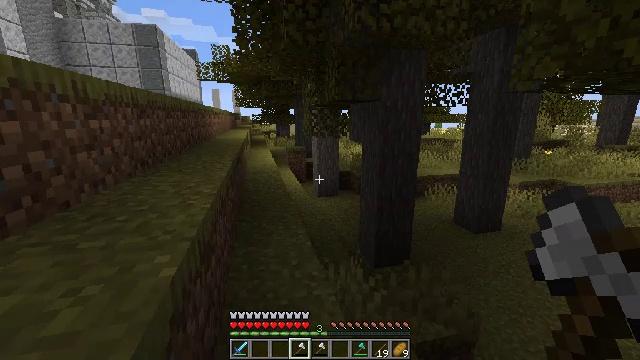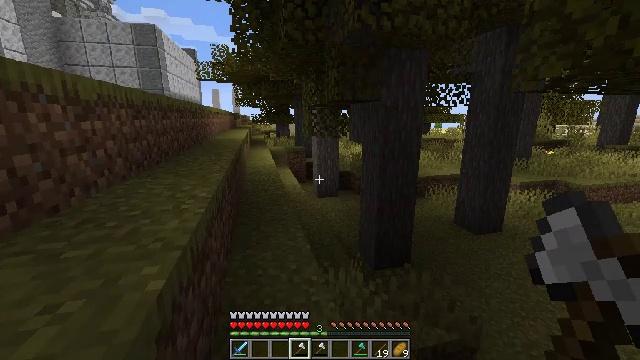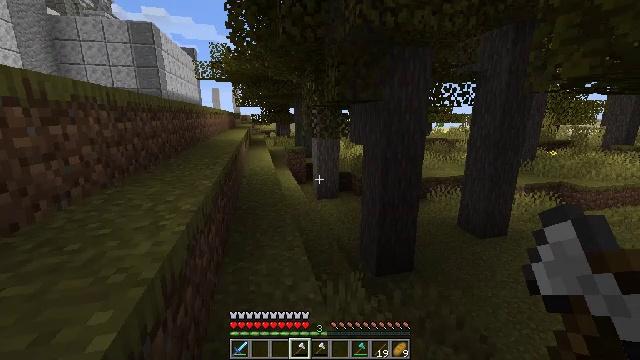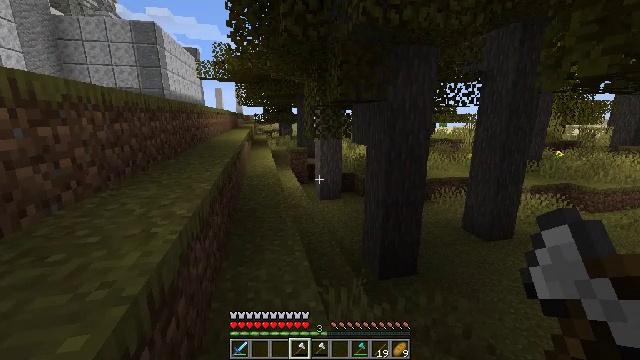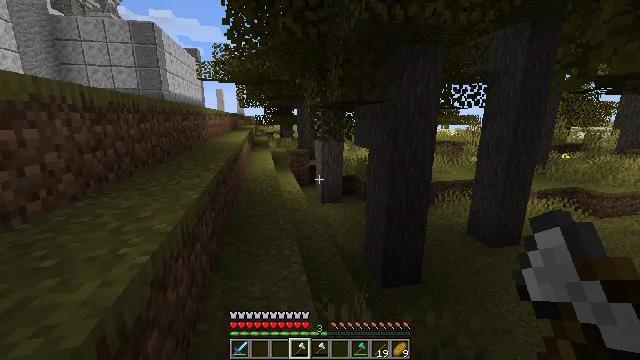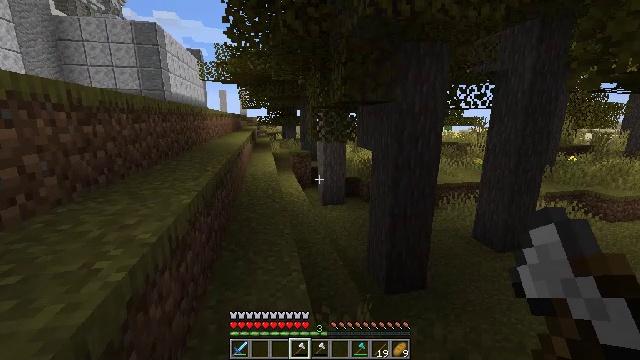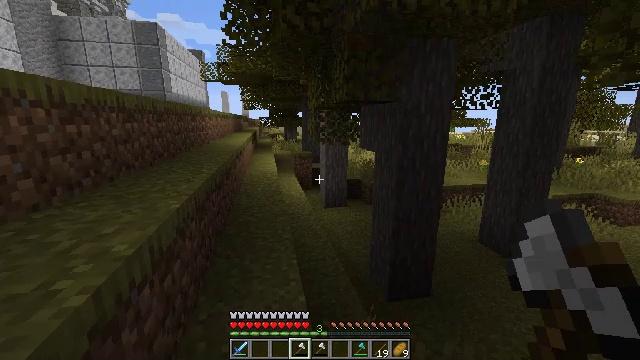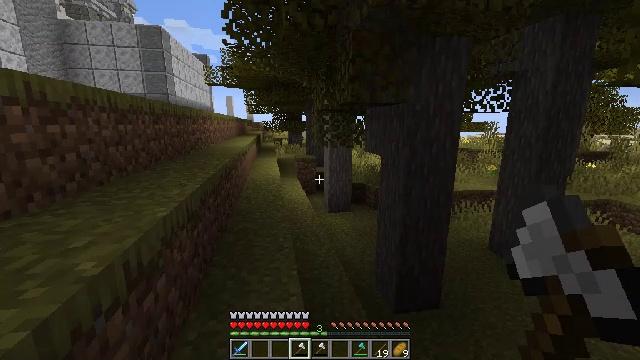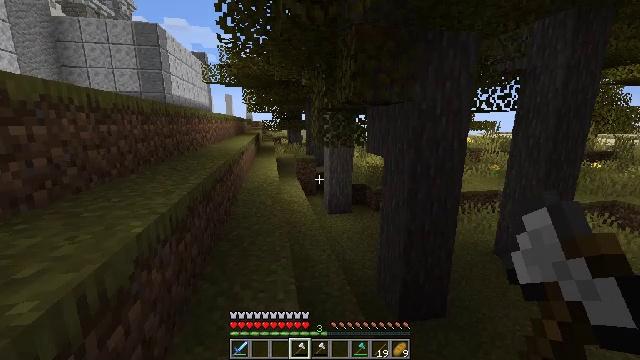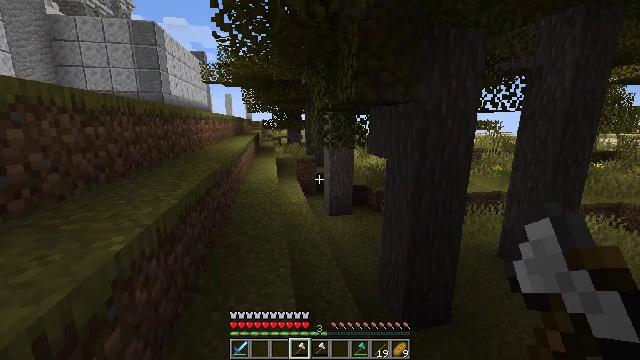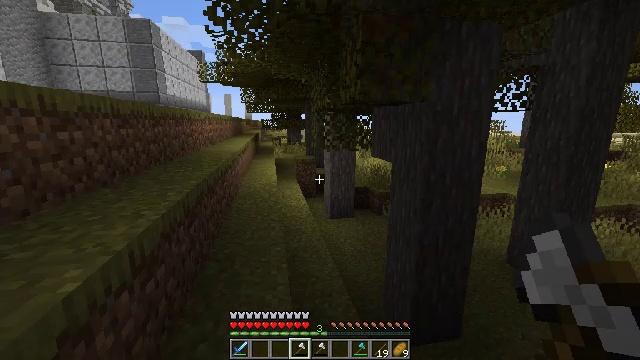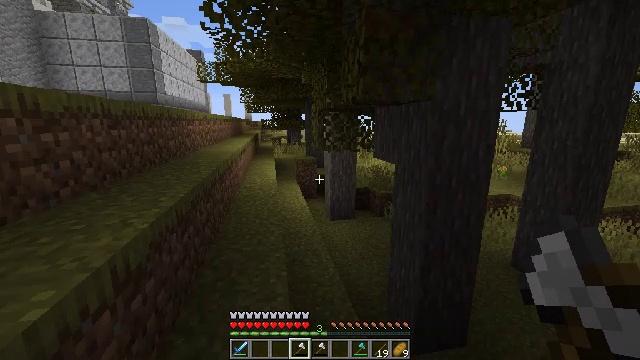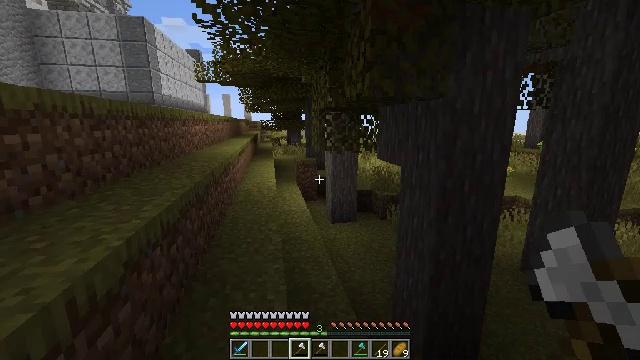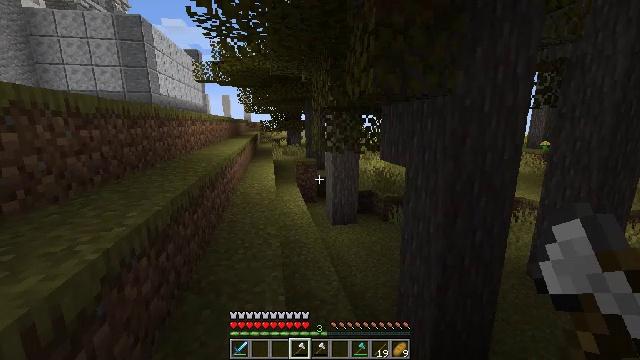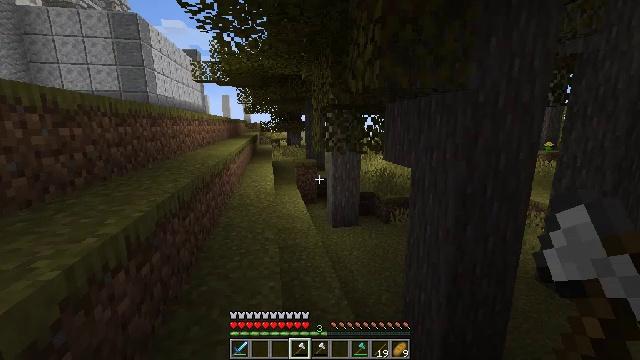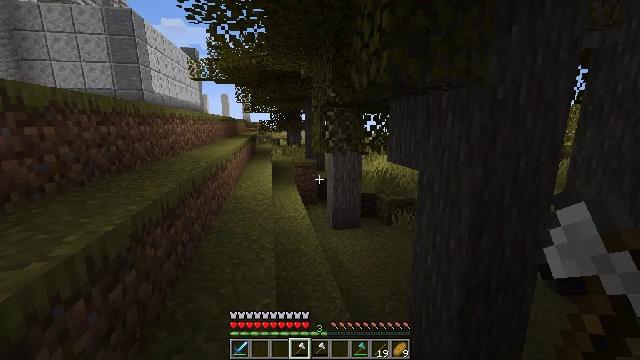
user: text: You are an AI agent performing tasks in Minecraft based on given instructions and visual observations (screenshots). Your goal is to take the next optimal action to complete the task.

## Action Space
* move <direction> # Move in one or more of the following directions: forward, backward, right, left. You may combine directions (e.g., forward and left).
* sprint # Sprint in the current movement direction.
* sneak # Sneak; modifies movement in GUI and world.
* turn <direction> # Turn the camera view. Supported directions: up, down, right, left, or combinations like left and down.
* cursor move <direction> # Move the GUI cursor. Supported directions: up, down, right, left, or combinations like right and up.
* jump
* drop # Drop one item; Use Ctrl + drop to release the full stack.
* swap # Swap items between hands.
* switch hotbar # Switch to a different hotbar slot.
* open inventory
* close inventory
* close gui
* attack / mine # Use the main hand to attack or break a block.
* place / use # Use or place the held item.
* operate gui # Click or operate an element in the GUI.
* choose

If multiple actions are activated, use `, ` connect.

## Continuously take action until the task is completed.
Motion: motion action
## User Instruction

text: Remove acacia leaves from the branches.
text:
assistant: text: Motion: move forward
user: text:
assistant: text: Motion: move forward
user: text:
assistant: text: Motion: move forward
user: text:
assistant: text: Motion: move forward
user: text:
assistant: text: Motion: move forward
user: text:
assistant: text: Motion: move forward
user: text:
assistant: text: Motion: move forward
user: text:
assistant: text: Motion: move forward
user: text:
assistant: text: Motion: move forward
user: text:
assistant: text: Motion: move forward
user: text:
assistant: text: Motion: move forward
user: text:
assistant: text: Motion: move forward
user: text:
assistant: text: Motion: move forward
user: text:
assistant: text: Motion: move forward
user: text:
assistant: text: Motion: move forward
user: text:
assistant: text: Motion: move forward
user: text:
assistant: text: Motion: move forward and move left
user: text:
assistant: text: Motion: move forward and move left
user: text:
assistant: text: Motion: move forward and move left
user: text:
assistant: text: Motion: move forward and move left
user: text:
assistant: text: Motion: move forward and move left
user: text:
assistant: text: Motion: move forward and move left
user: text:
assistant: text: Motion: move forward and move left
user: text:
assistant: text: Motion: move forward and move left
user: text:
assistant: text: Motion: move forward and move left
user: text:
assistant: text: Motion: move forward and move left
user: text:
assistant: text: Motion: move forward and move left
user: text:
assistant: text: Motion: move forward and move left
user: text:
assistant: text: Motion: move forward and move left
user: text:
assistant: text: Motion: move forward and move left